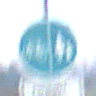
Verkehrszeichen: GetrennterRadUndGehwegRadwegLinks
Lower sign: BesondereFahrzeugeUndTransportgueter7
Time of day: Dawn
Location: Outdoor (Nature)
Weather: Clear
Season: NotSpecified
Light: Natural